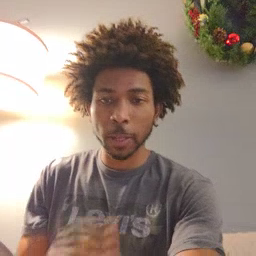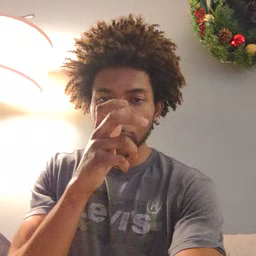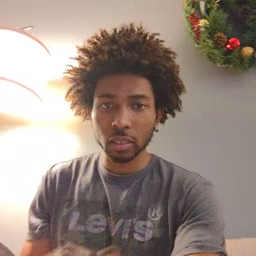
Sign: bug